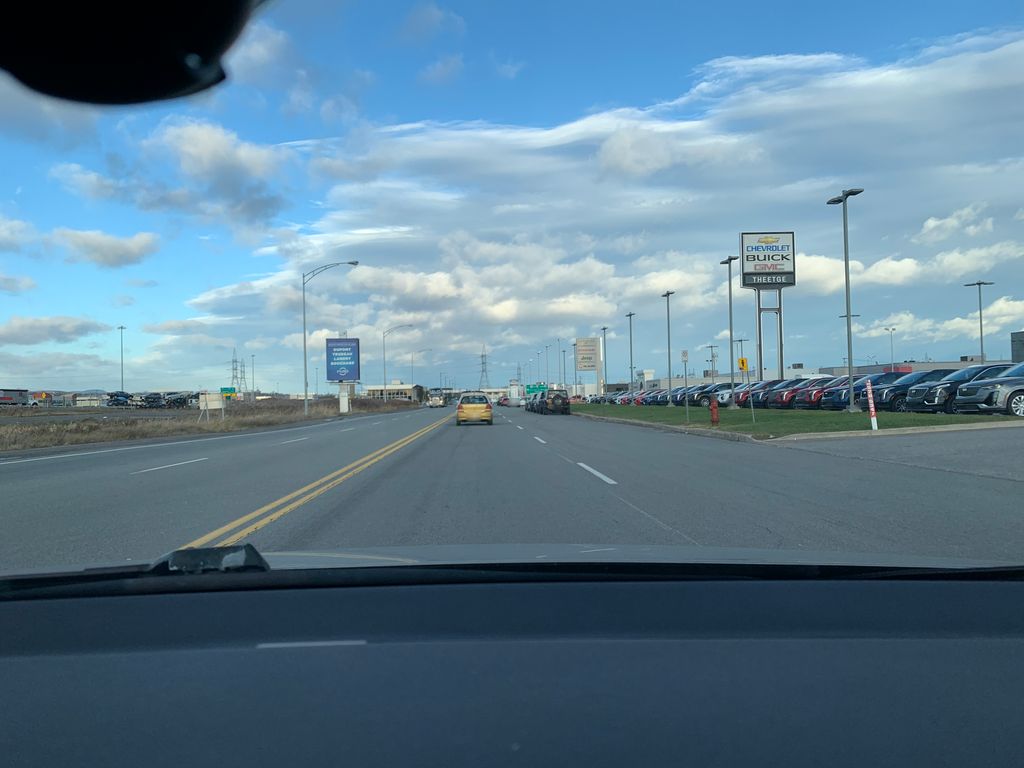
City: quebec_city